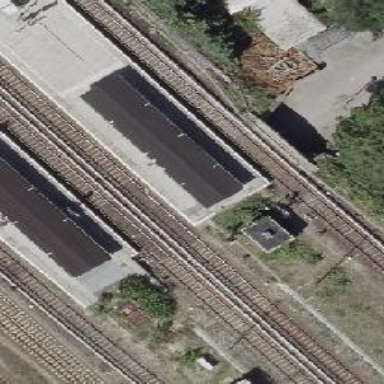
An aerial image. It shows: Railway signal.